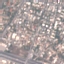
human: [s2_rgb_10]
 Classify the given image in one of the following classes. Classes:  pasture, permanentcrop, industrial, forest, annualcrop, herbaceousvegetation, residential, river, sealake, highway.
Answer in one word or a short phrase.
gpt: Residential